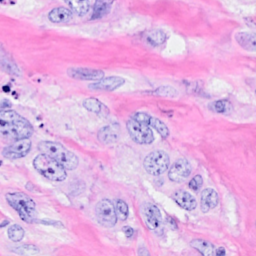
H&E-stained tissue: Breast